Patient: sex M, age 58
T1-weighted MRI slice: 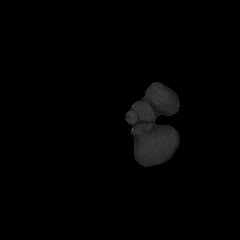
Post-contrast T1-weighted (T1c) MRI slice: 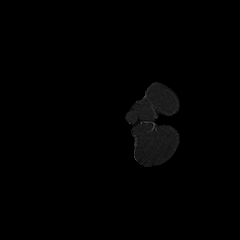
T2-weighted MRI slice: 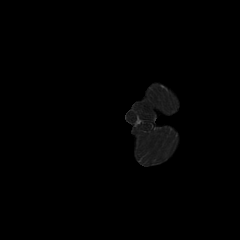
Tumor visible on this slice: no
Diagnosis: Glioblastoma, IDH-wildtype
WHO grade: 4